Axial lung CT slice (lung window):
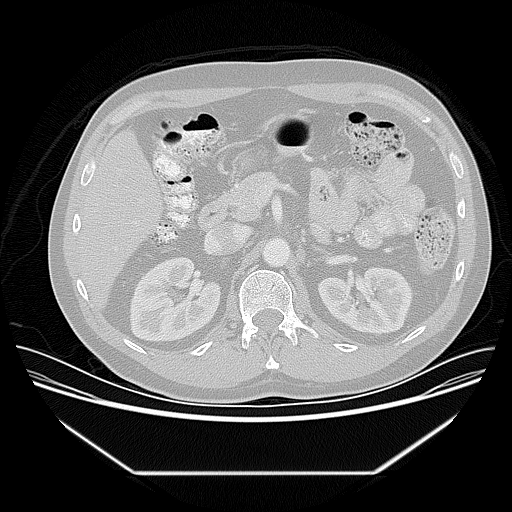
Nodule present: no